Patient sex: M
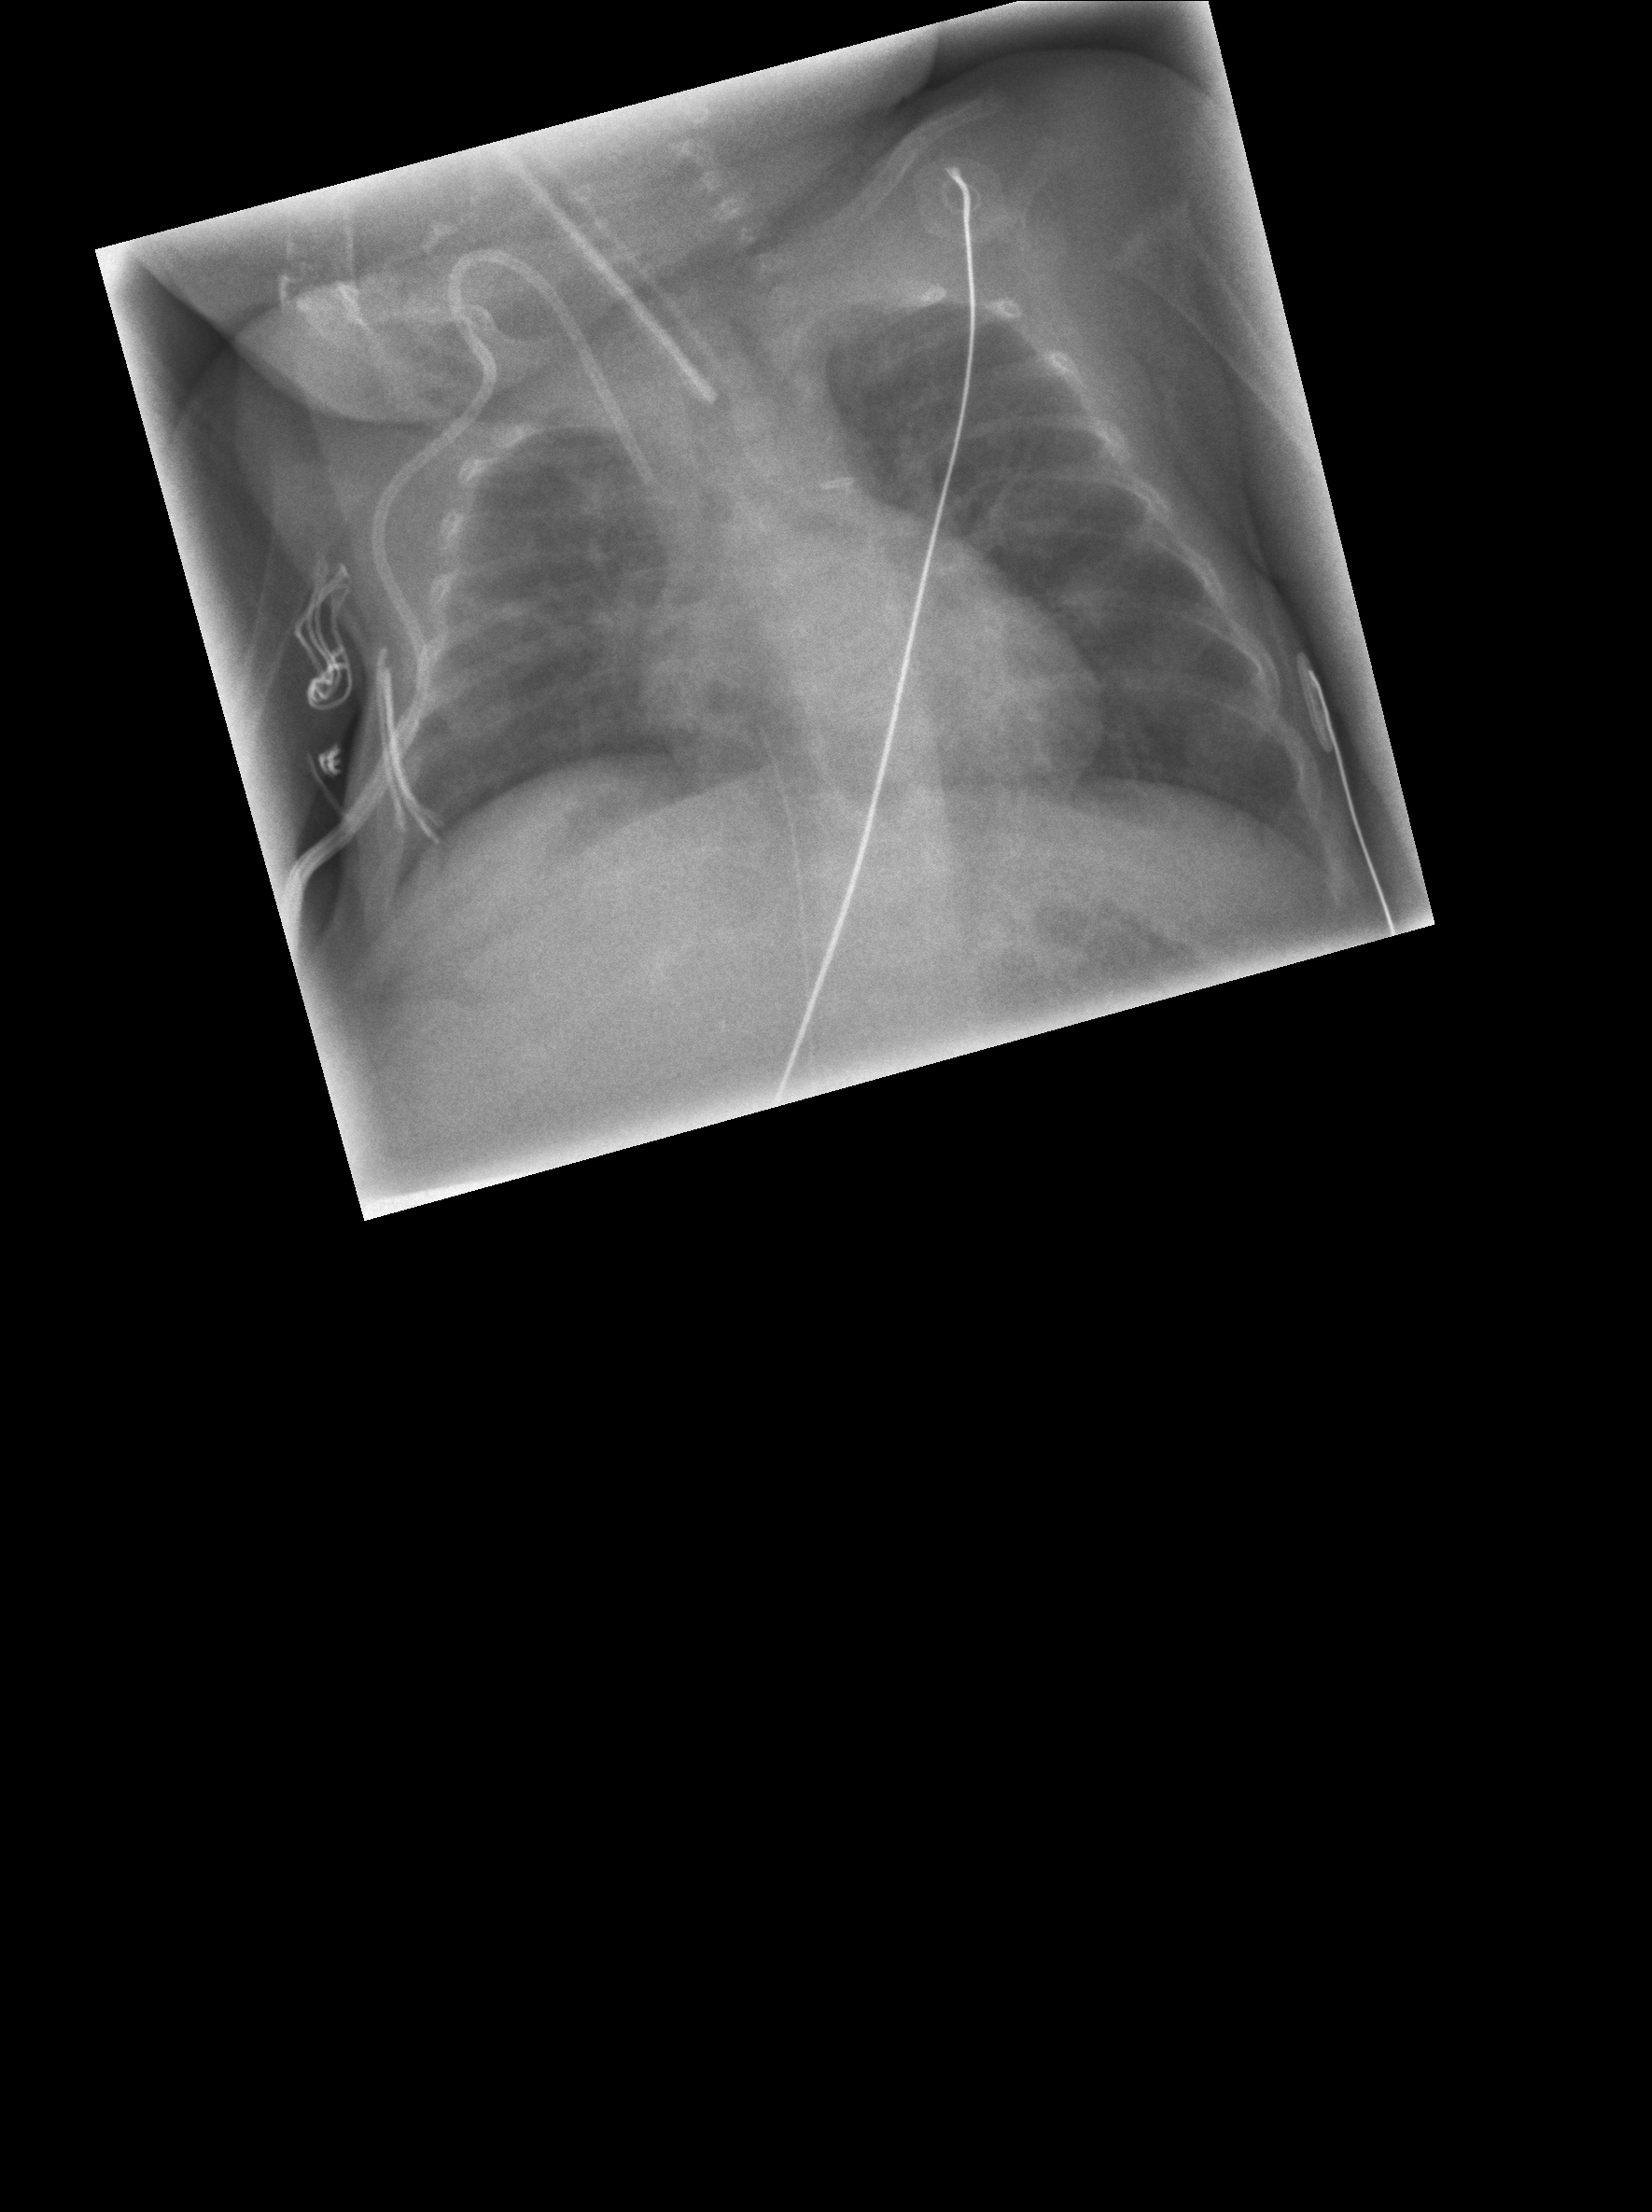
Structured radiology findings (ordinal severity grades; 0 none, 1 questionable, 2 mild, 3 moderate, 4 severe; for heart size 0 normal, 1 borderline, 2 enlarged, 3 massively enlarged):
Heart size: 0
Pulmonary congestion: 0
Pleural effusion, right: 0
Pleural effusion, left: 0
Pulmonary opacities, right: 0
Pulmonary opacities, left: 0
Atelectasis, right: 1
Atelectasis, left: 0